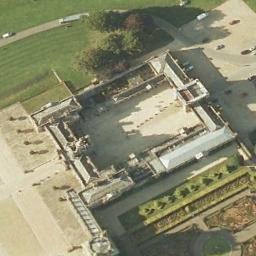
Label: palace